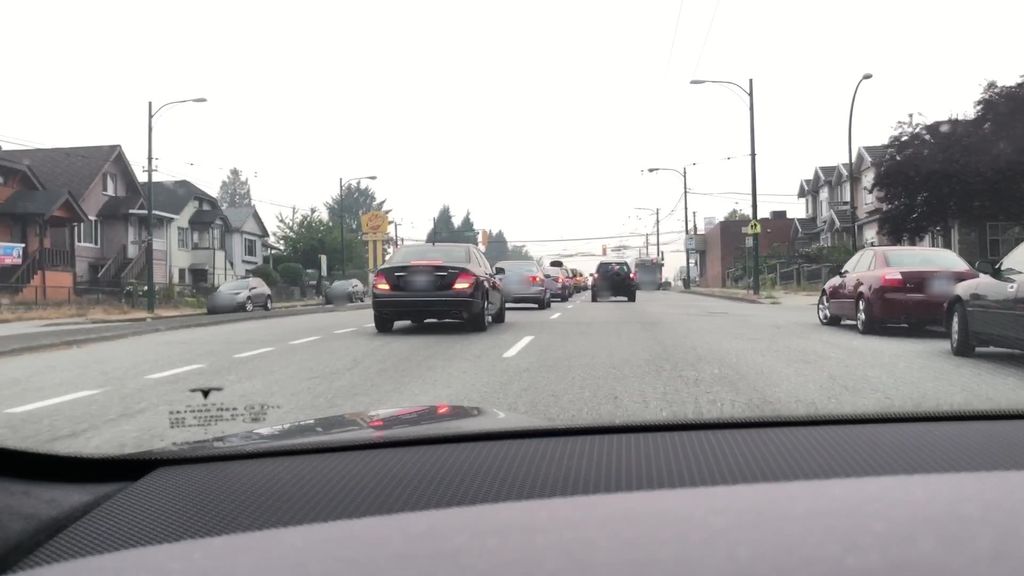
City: vancouver